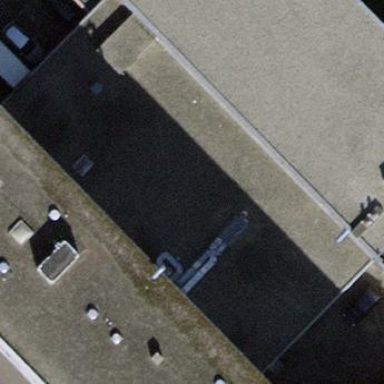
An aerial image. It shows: Part of building.